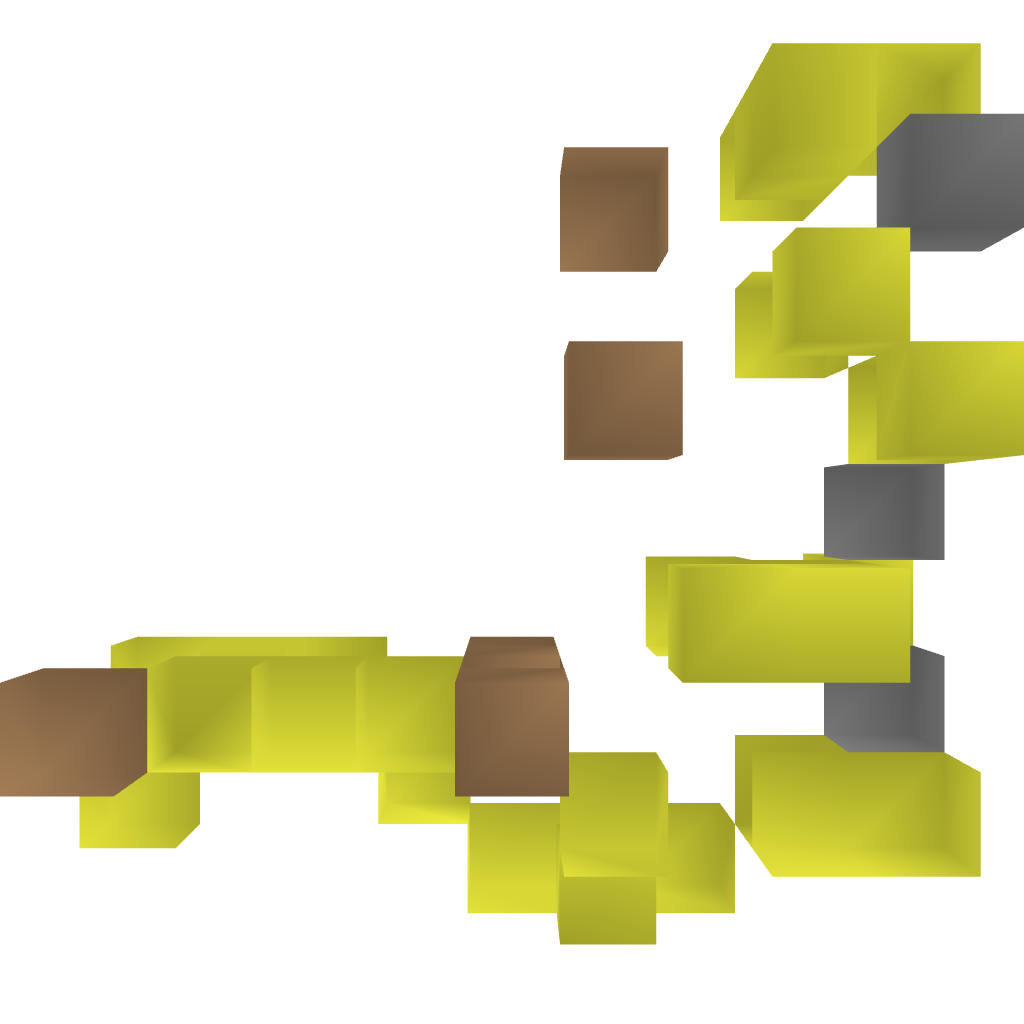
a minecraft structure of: Casino Machine 01 bad low quality